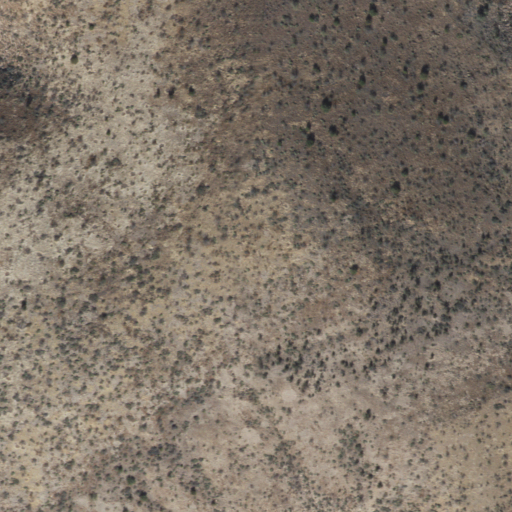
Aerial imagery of mountain in Arizona named Table Mountain containing only shrub